Aerial crown-view tile of a tropical tree (Barro Colorado Island, Panama), acquired 20250915:
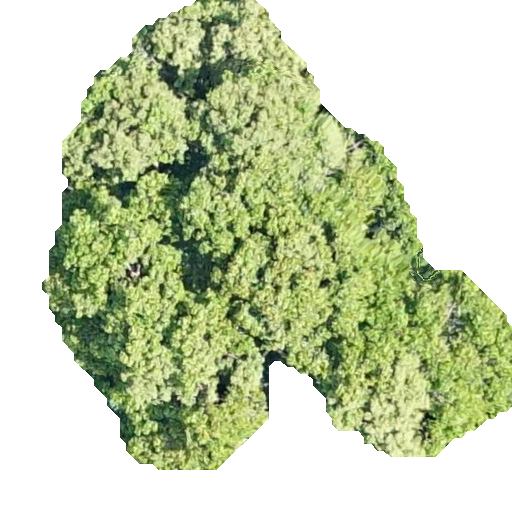
Species: Prioria copaifera
GBIF accepted scientific name: Prioria copaifera
Crown area: 205.05 m²